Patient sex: F
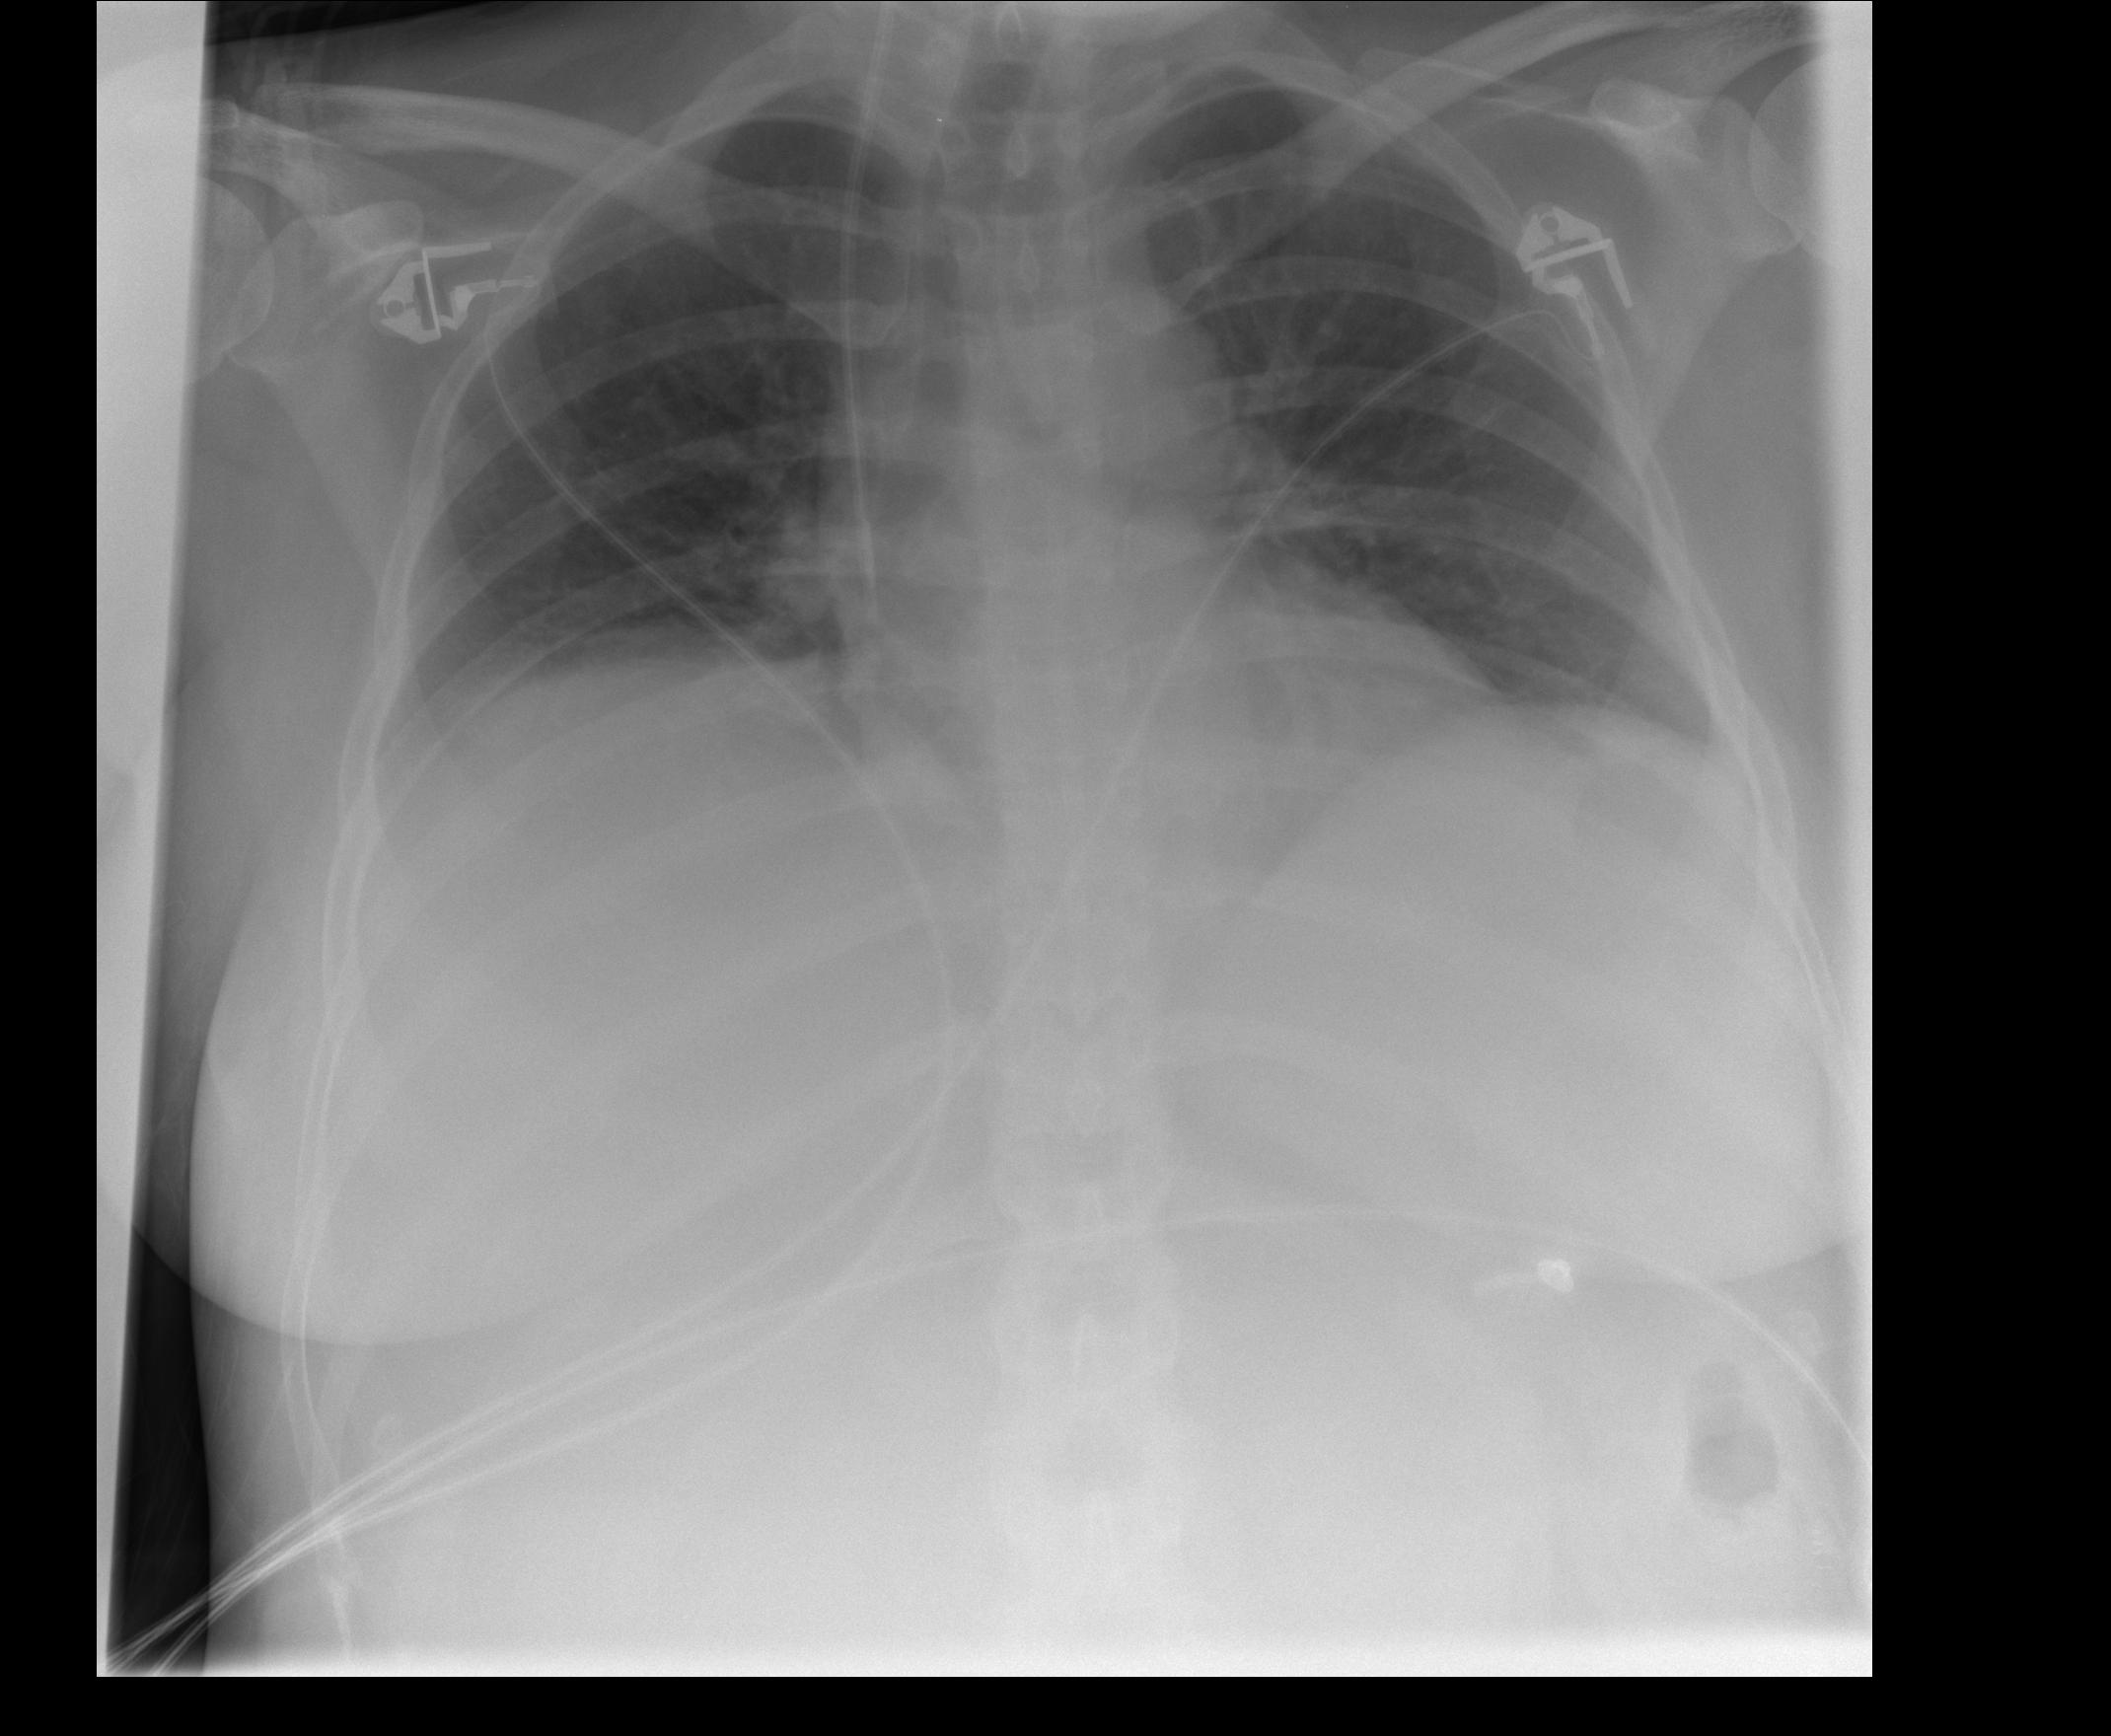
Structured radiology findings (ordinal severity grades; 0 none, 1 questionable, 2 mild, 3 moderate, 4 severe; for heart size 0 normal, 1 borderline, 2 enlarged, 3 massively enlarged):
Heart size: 0
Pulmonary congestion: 0
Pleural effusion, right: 1
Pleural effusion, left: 0
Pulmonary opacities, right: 0
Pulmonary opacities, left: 0
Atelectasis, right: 2
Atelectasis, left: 0